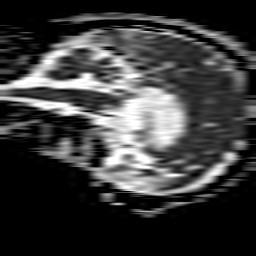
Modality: ADC
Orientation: sagittal
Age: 82
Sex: female
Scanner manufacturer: philips
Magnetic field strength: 1.5 T
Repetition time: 3.676 s
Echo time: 0.09781 s